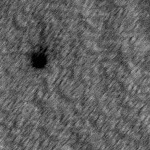
Label: change